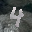
Label: 4